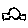
Label: car